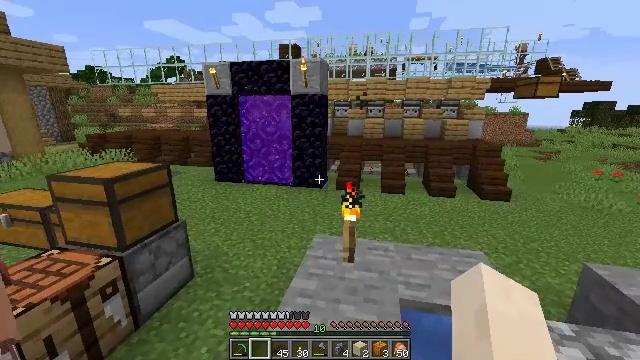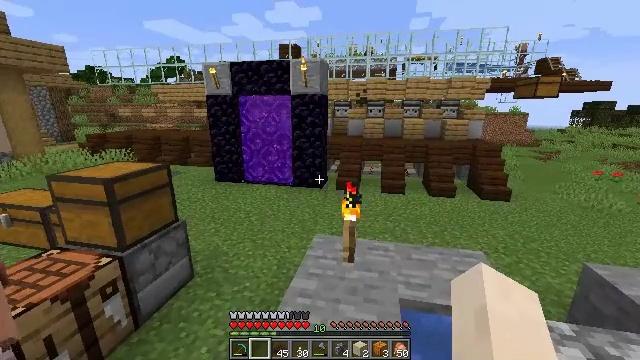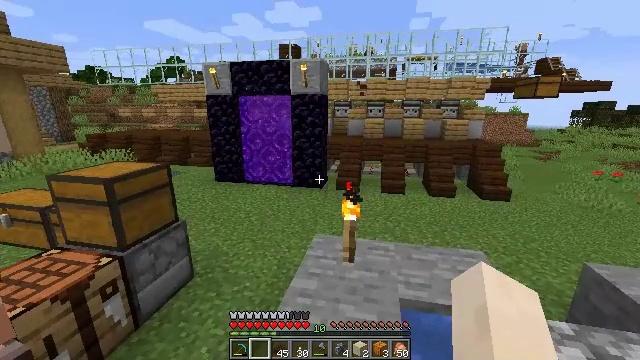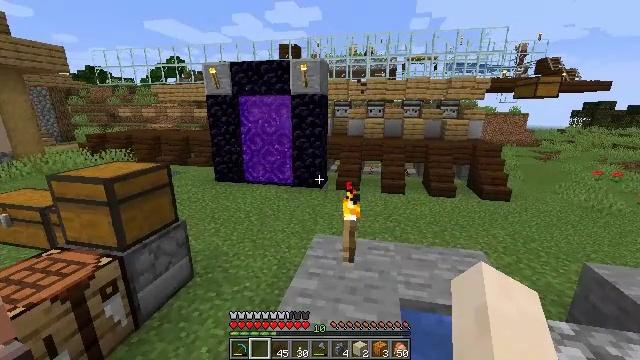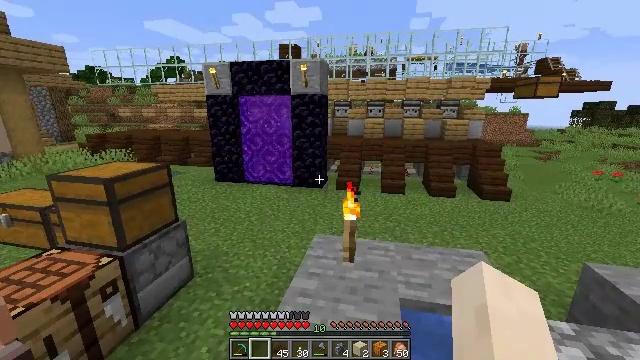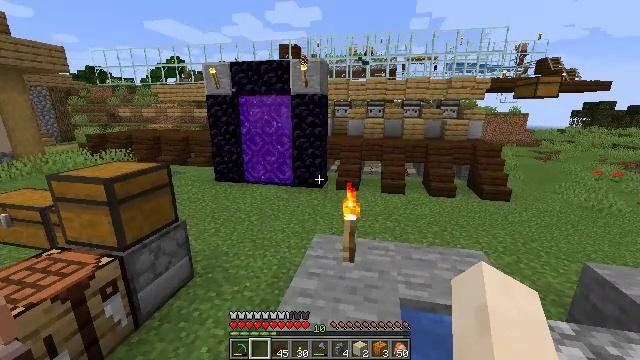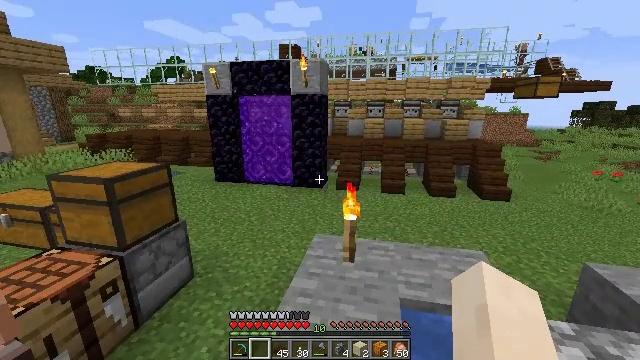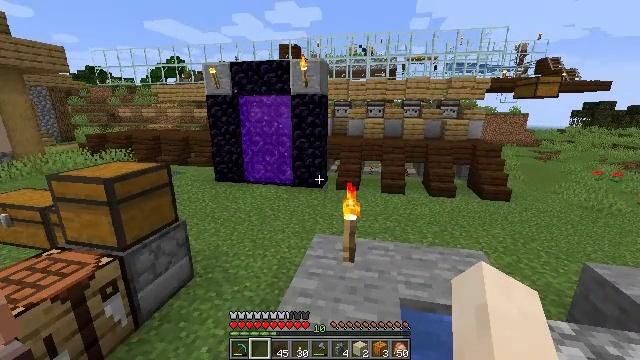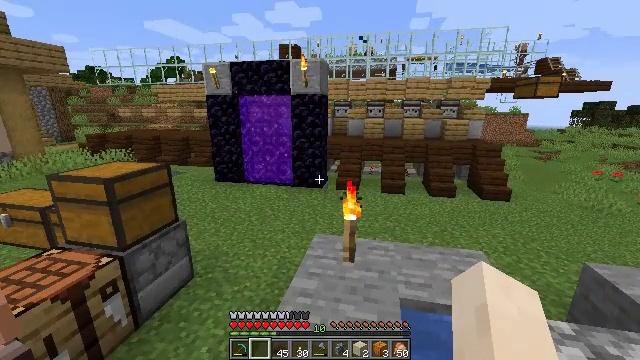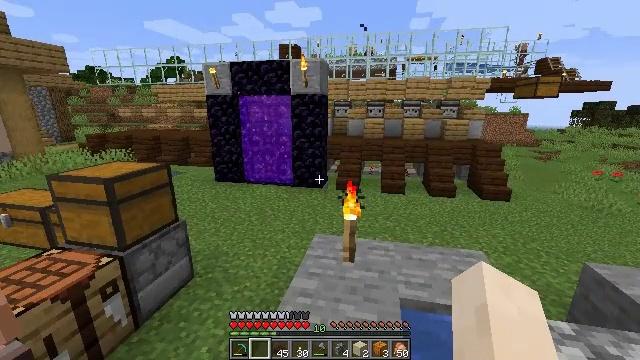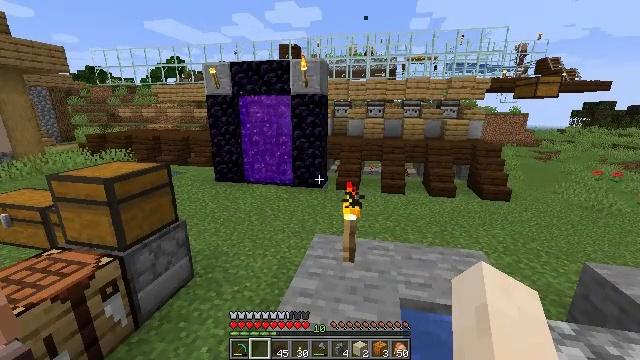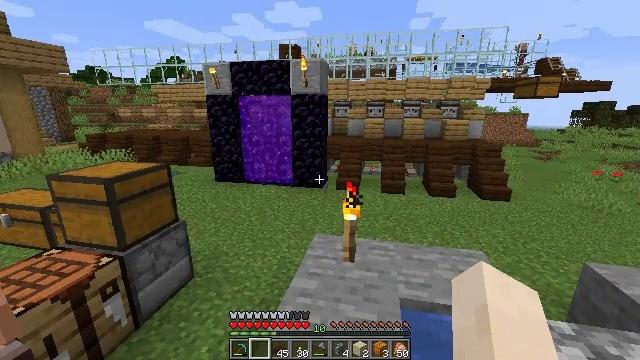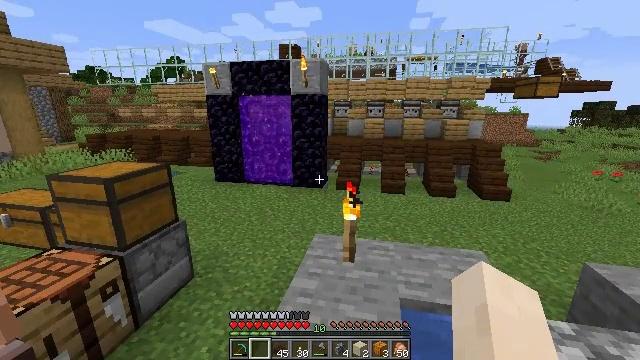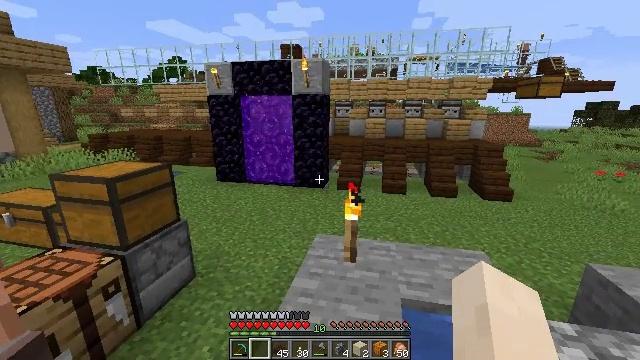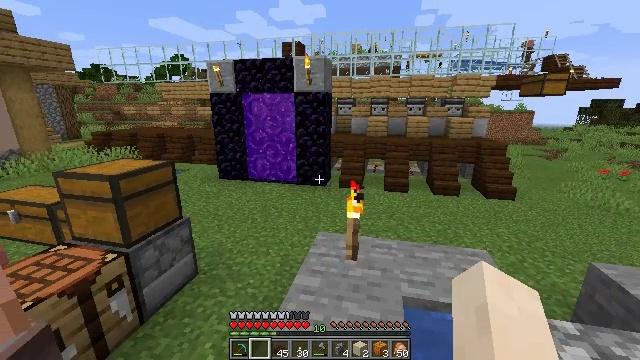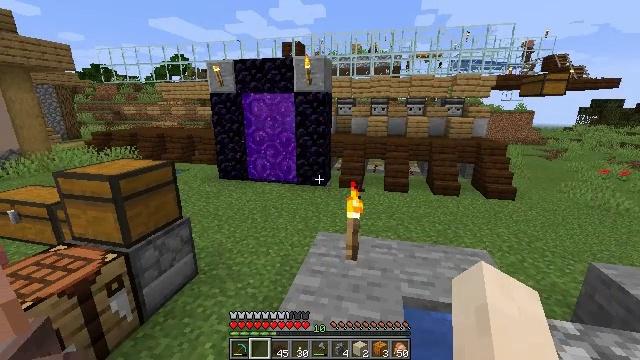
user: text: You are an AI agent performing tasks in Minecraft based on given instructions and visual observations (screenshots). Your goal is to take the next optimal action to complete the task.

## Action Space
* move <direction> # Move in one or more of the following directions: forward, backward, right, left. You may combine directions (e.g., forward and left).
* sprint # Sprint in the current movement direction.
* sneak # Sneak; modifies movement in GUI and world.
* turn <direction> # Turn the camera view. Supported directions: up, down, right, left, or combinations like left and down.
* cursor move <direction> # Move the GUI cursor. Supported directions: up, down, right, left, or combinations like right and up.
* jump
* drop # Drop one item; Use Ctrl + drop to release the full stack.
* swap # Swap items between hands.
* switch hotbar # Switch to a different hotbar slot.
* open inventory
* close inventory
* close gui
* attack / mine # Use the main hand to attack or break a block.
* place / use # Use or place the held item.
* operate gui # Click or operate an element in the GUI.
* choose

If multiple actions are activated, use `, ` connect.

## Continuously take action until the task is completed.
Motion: motion action
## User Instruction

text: Break the smoker to collect it.
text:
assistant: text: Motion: no_op
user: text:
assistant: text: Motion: no_op
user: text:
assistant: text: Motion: no_op
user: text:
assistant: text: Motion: no_op
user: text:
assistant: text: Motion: no_op
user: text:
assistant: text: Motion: no_op
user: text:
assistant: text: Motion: no_op
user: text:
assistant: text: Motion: no_op
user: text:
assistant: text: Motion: no_op
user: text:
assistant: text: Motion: no_op
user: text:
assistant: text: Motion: no_op
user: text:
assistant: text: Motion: no_op
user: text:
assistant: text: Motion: no_op
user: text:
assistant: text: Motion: no_op
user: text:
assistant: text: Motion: no_op
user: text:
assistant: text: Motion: no_op
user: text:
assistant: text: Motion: no_op
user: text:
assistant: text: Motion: no_op
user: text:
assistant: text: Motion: no_op
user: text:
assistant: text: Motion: no_op
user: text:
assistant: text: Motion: no_op
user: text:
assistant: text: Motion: no_op
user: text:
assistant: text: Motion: no_op
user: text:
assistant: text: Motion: no_op
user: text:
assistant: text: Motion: no_op
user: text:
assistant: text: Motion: no_op
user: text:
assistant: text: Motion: no_op
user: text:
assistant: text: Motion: no_op
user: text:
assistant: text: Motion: no_op
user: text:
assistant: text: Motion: no_op